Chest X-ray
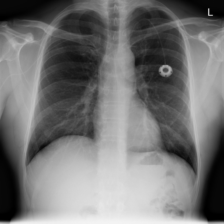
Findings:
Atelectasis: negative
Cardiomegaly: negative
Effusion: negative
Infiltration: negative
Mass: negative
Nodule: negative
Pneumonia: negative
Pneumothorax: negative
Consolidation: negative
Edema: negative
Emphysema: negative
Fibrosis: negative
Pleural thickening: negative
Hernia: negative